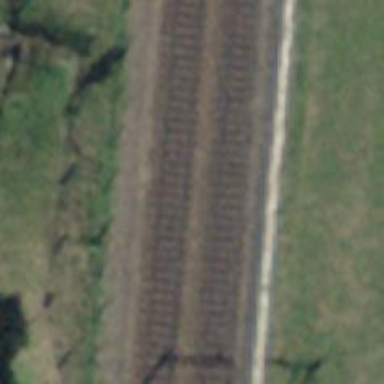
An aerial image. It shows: Single railway track with electrification through contact line.